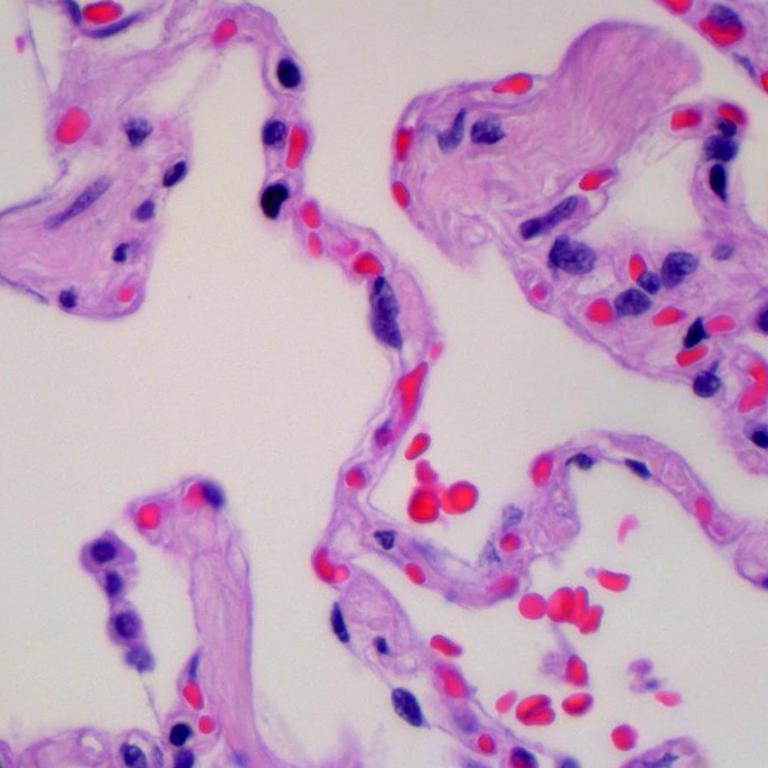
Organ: lung
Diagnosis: benign